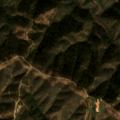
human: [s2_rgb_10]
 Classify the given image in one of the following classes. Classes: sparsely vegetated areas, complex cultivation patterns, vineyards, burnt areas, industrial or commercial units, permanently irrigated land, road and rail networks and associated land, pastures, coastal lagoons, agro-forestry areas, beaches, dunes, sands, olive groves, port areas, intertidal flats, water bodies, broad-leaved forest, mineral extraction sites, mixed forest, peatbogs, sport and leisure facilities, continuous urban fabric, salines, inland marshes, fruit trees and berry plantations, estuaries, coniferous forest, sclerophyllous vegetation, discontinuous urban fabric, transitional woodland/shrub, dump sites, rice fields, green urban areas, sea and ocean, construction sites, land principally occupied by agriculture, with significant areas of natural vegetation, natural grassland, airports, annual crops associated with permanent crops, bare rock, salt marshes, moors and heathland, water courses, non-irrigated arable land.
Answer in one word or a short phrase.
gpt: broad-leaved forest, transitional woodland/shrub